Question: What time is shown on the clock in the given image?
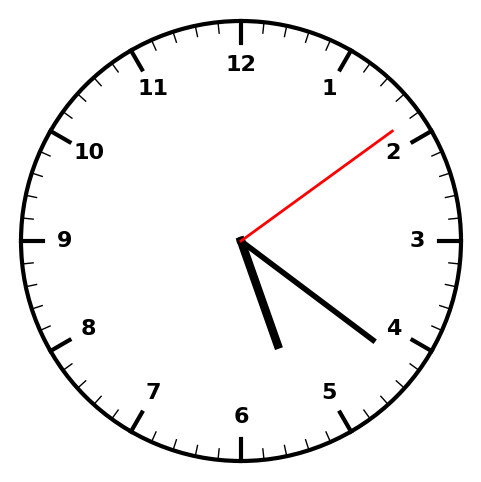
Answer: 05:21:09